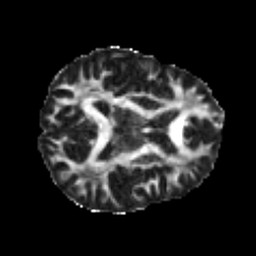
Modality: FA
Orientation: axial
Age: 42
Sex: male
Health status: healthy
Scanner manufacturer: philips
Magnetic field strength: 3 T
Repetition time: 4.031 s
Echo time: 0.08907 s